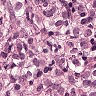
Metastatic tissue present: yes